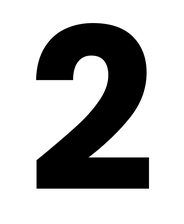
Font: Poppins-Bold